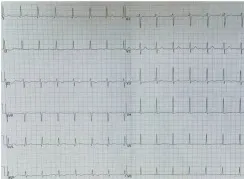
Image of case 4 (II-4) and 5 (III-4). (C) ECG of case 4 (II-4) showed atrial rhythm, PR was shorter than 0.12s.
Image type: electrography (ekg)